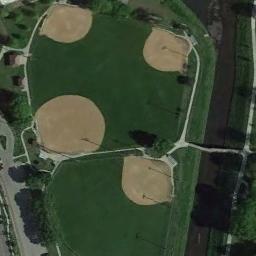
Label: baseball_diamond